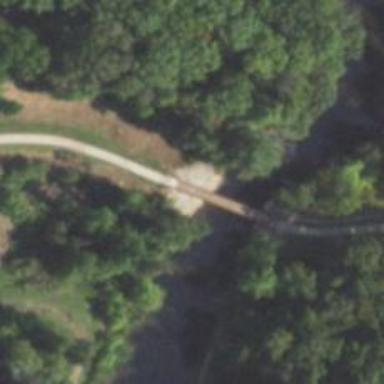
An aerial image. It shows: Bridge over shared cycleway.